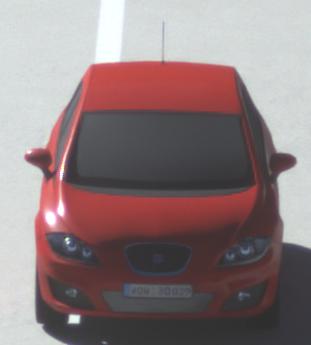
Make: SEAT
Model: Leon 1.4
Detailed model: Leon (1P)
Model produced from: 2009/04
Model produced until: 2010/08
Doors: 5
Color: red
Road condition: dry road
Daytime: morning or afternoon
Contrast: high contrast